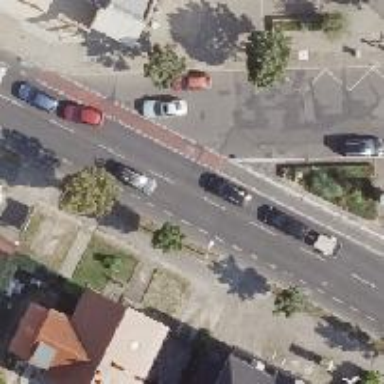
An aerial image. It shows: Secondary road with asphalt surface. There is separate sidewalk and marked lane for cyclists on both sides.